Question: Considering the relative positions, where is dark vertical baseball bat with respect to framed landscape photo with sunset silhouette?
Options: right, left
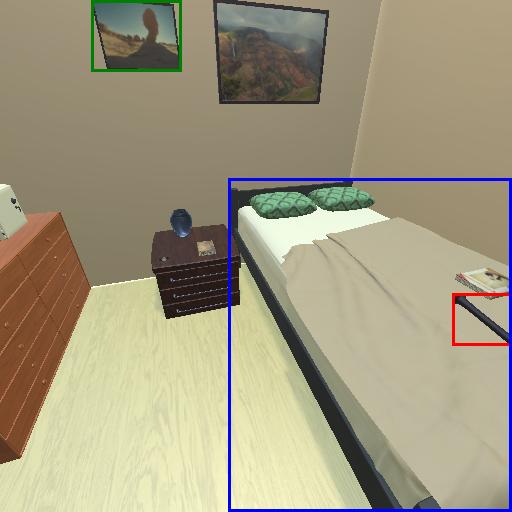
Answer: right